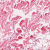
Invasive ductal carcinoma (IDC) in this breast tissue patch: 0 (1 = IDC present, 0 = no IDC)